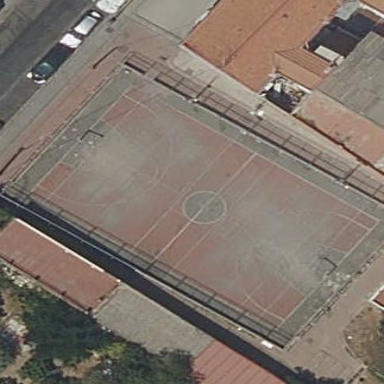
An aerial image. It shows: Futsal pitch for leisure.